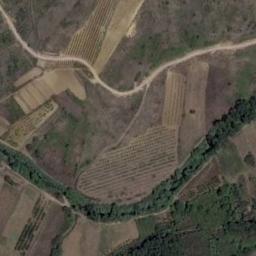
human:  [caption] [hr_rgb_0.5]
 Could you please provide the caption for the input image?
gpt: There are many trees on either side of the river .

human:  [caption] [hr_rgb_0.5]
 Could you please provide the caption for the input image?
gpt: The dark green river goes through the khaki farmland and the river is flanked by lots of trees .

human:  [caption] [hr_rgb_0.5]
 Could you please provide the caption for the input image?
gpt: A curved, Approximately right-angled green river with green and tan mixed fields on both sides and forests .

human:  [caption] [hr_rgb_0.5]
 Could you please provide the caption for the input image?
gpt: The river goes through bare farmland and trees .

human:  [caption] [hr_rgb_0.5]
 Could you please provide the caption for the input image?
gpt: There are some brown farmlands near the river .